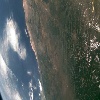
Label: land